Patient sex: F
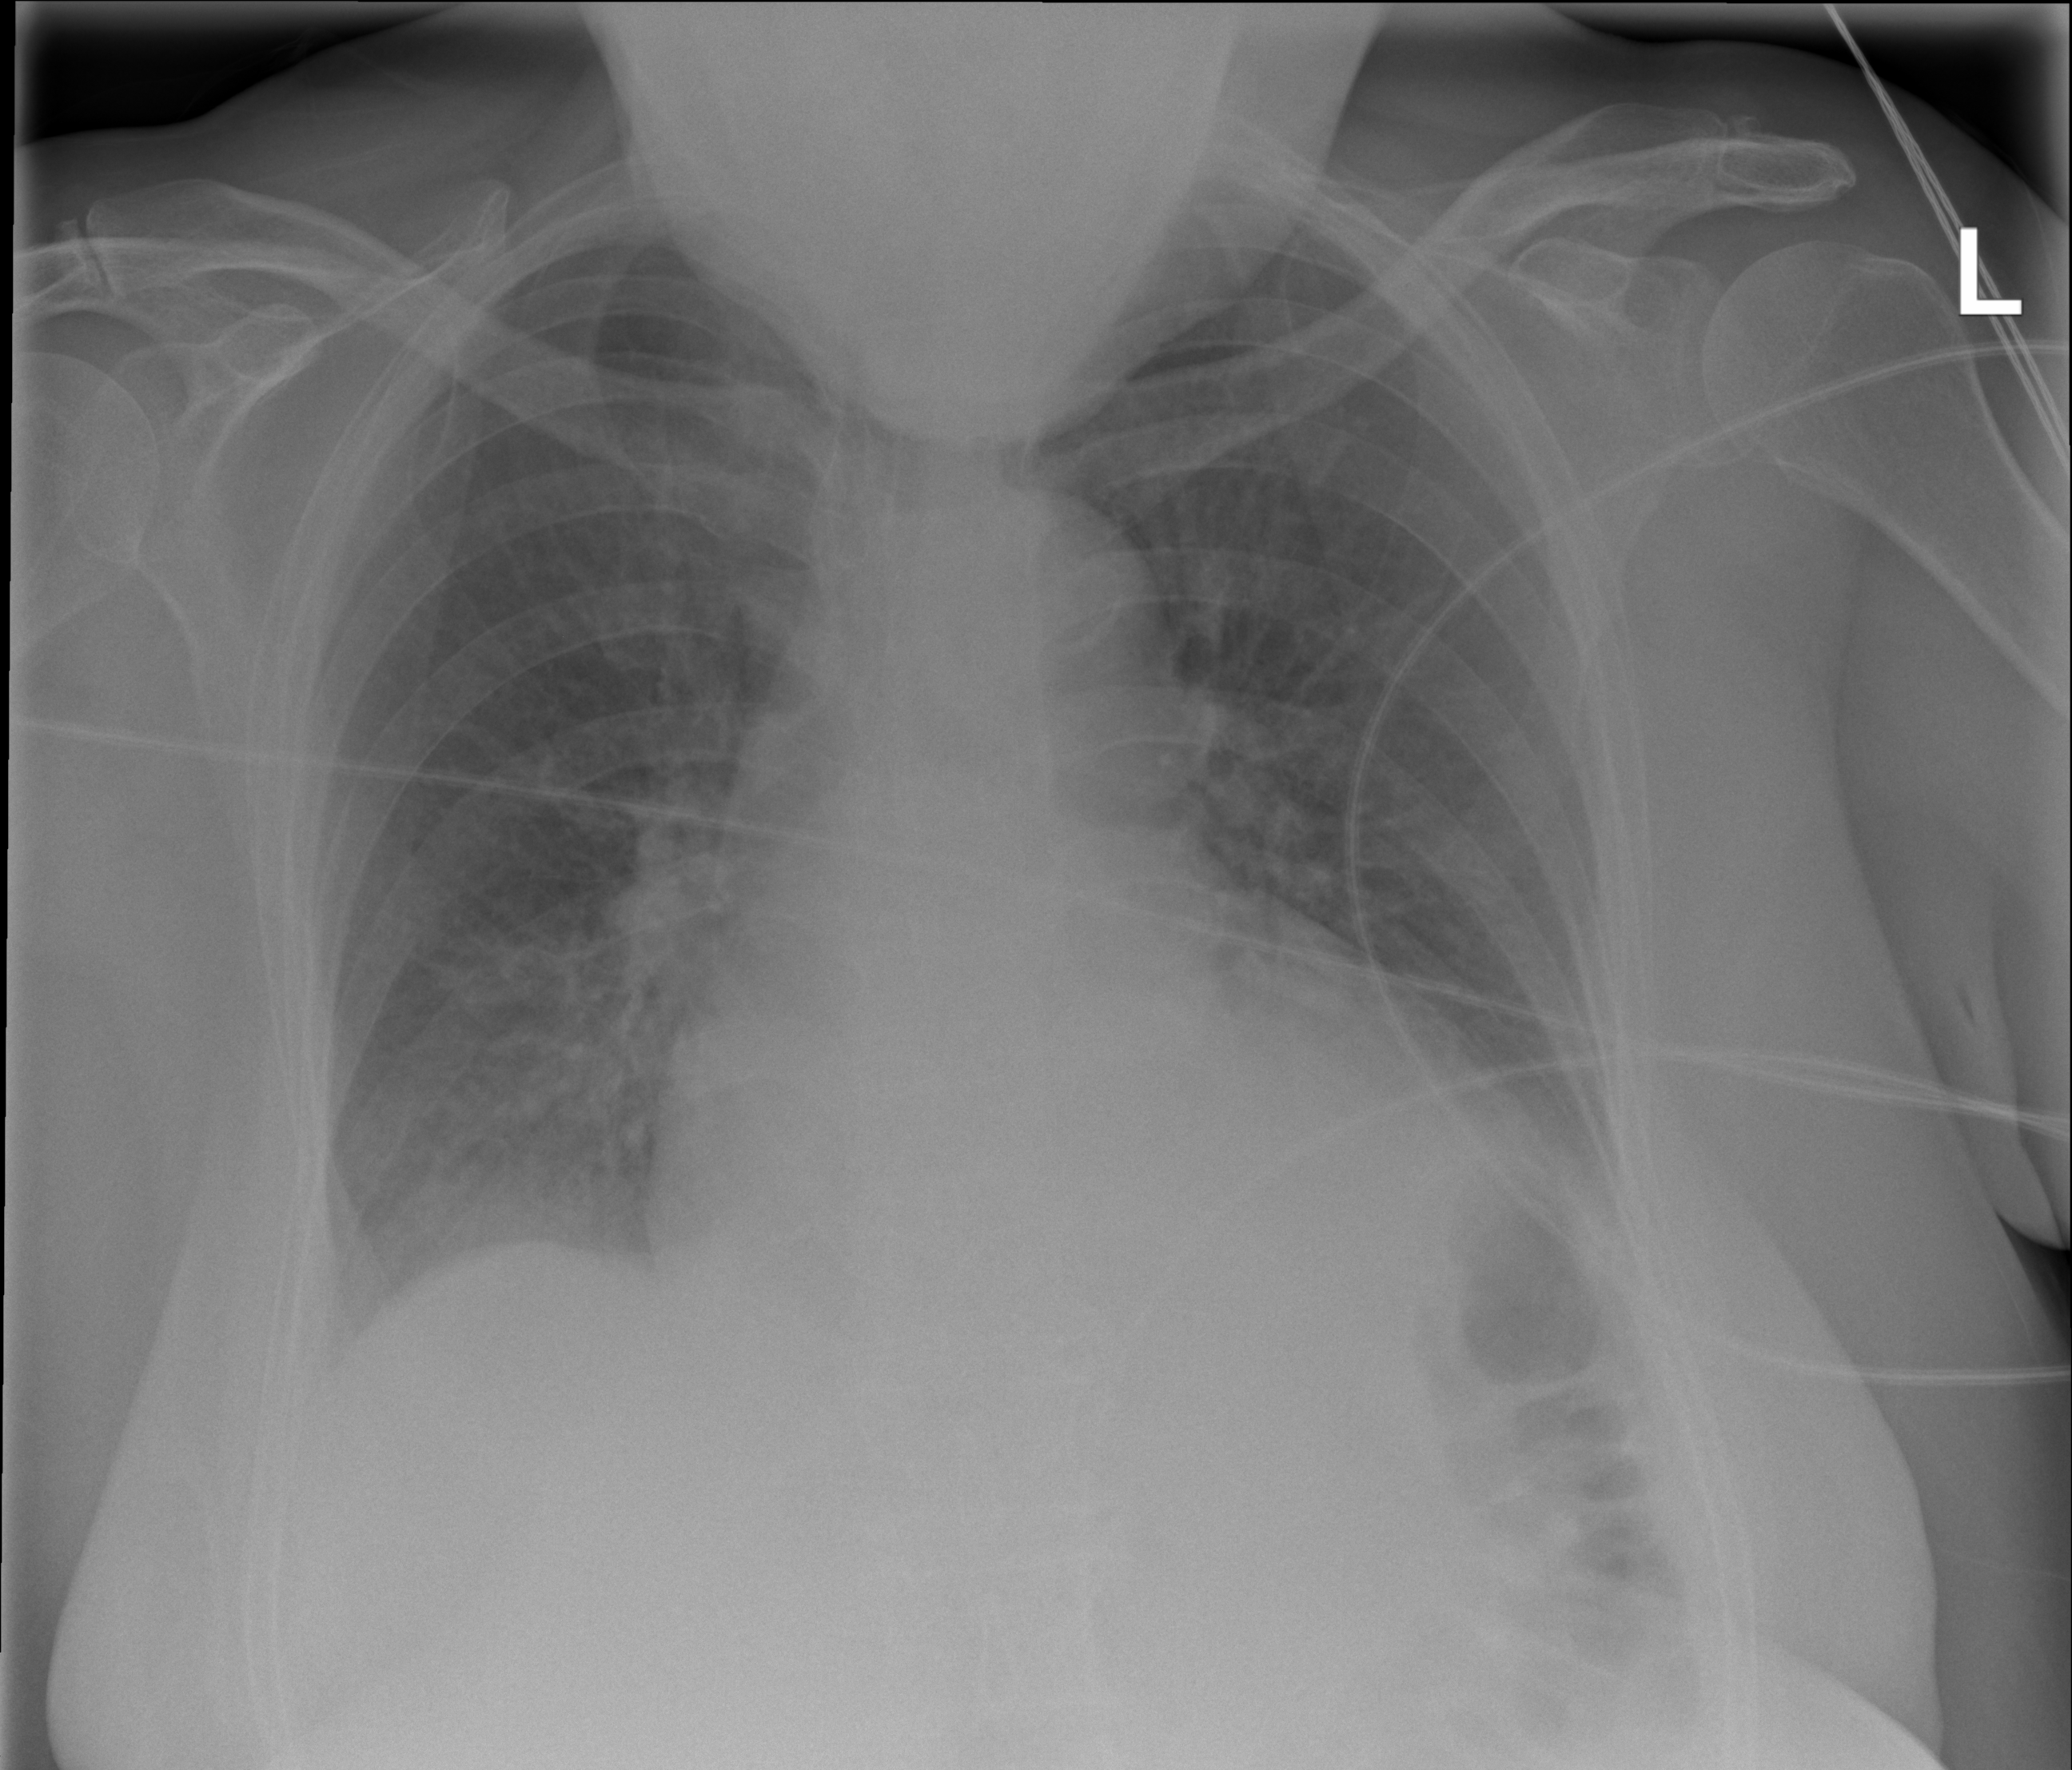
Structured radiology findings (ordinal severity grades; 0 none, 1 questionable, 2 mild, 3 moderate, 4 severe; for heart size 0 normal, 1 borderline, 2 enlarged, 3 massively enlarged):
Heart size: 2
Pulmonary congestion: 2
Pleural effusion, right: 1
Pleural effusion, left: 1
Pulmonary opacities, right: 0
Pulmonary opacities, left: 0
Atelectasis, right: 2
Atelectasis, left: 1